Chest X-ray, AP view. Patient: 49 years old, sex M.
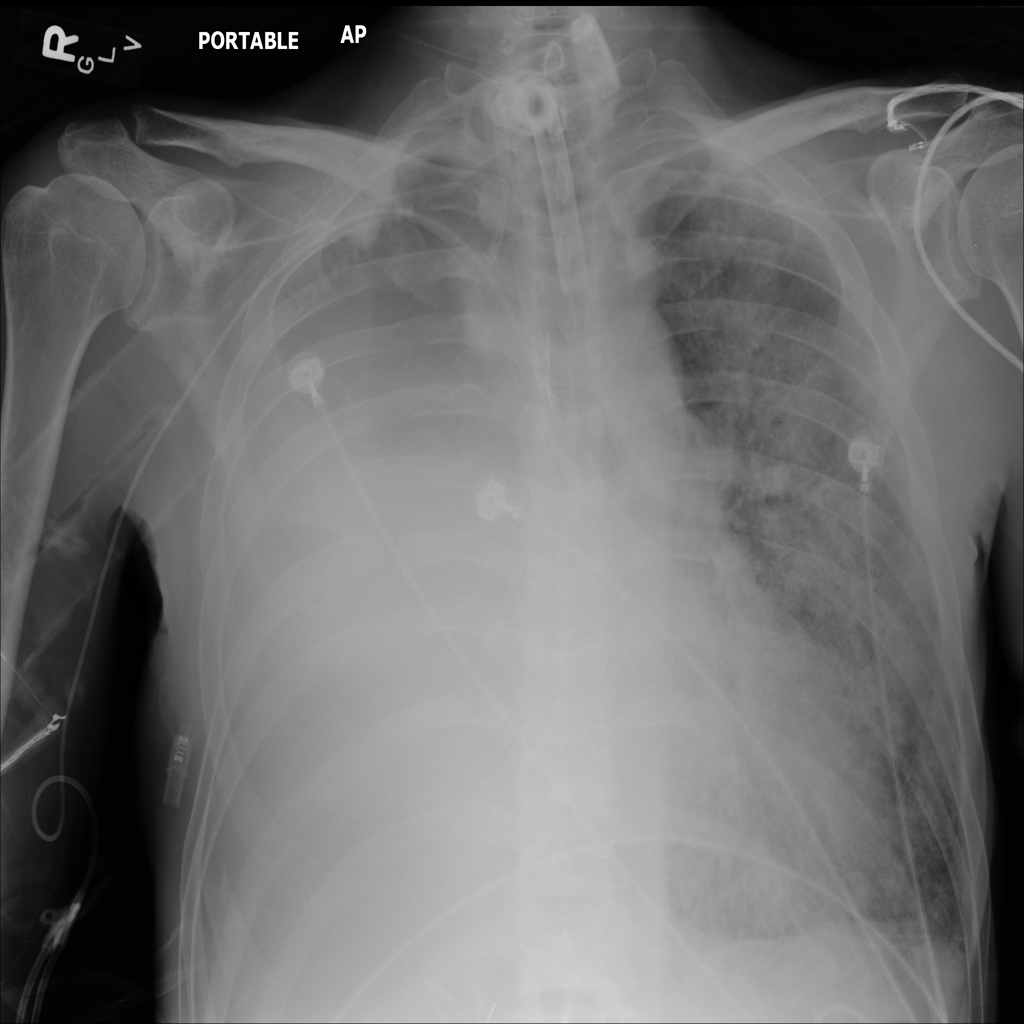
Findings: Infiltration